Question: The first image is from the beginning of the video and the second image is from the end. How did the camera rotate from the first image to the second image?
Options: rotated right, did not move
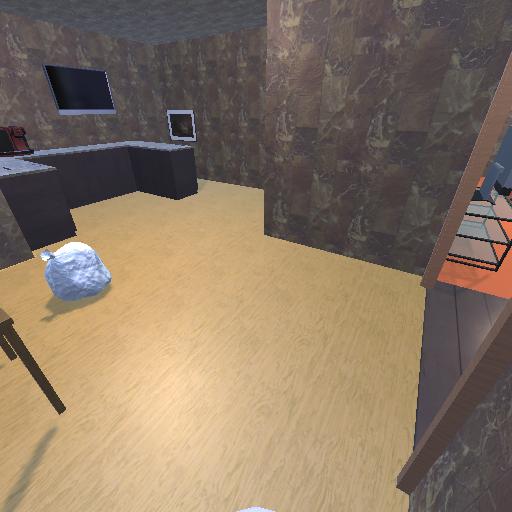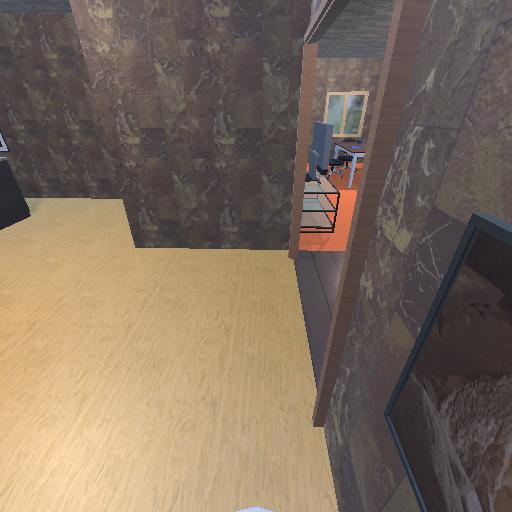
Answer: rotated right